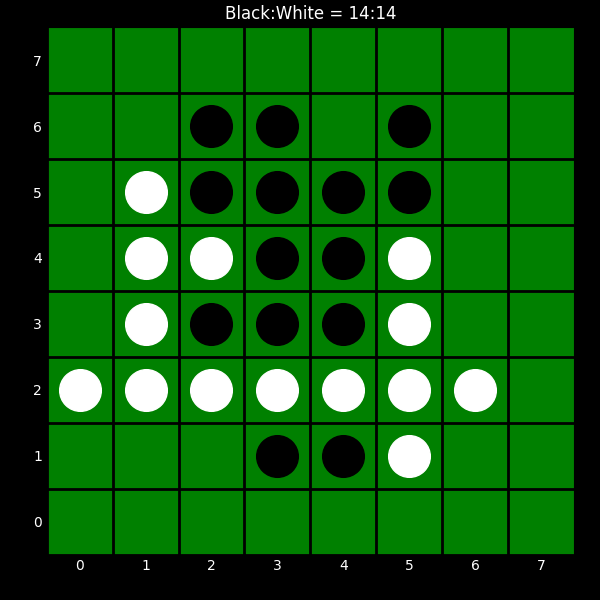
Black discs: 14
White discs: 14